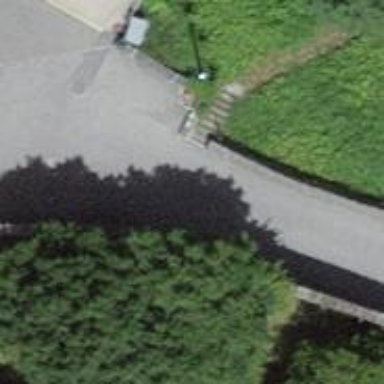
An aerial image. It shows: Road with steps.